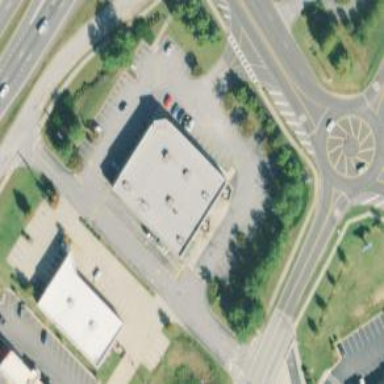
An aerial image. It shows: Pharmacy building providing healthcare services.